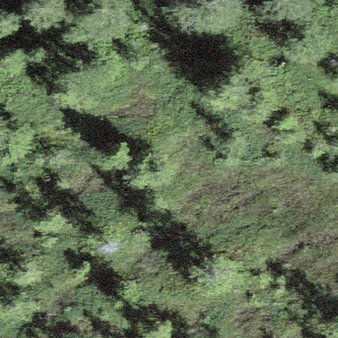
Label: other